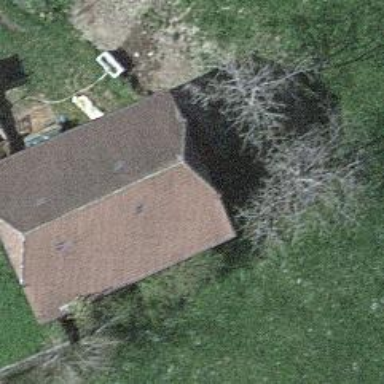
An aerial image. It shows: Barn.